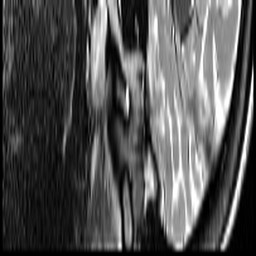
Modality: T2w
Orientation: sagittal
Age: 26
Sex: female
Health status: ill
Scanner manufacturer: siemens
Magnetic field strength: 3 T
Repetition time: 6 s
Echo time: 0.085 s